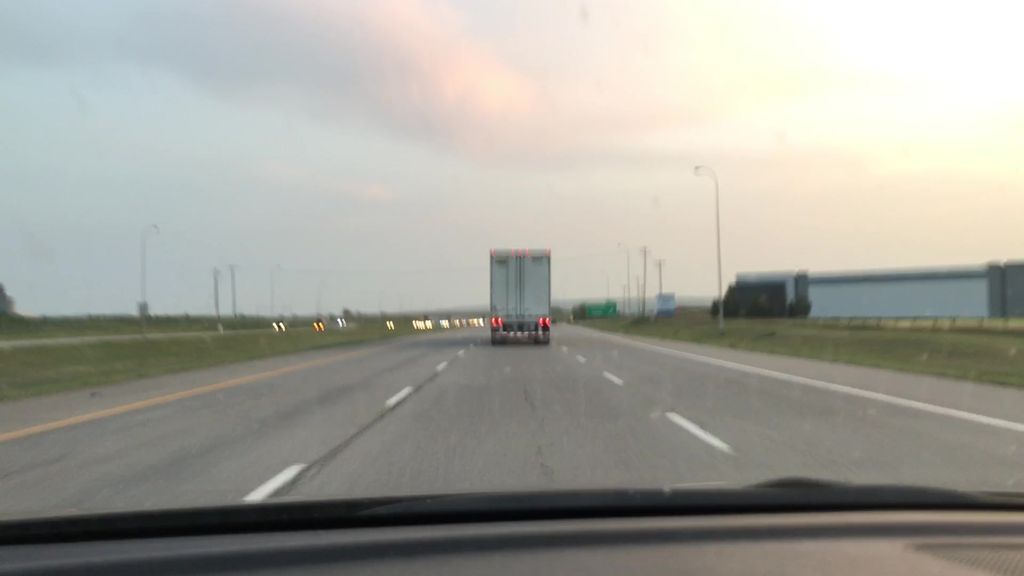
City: calgary